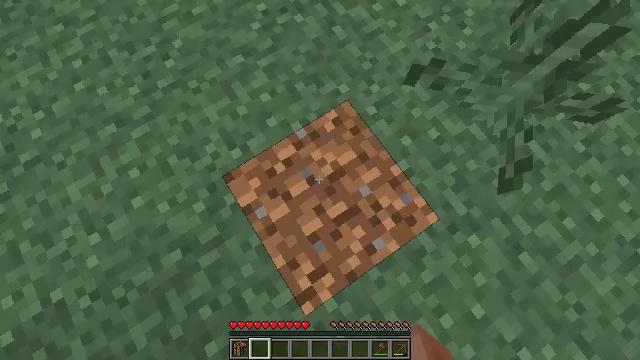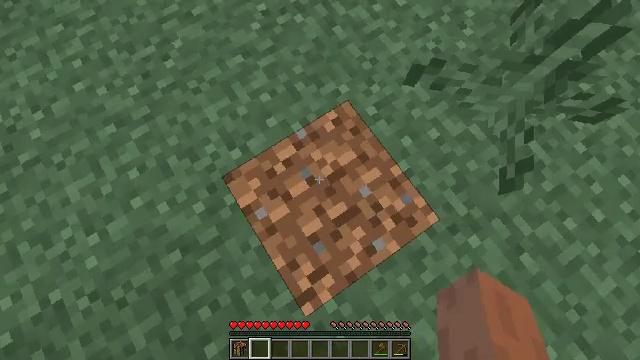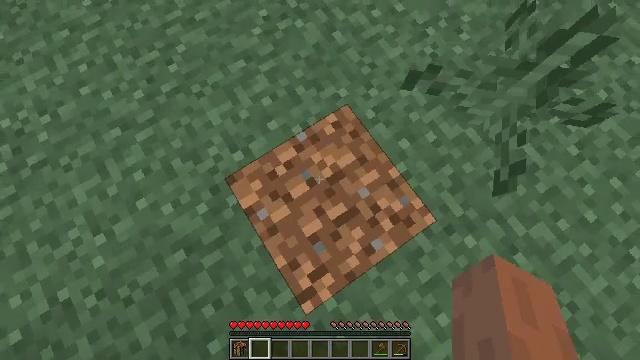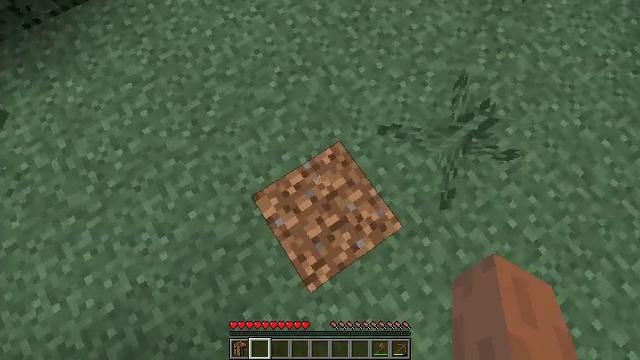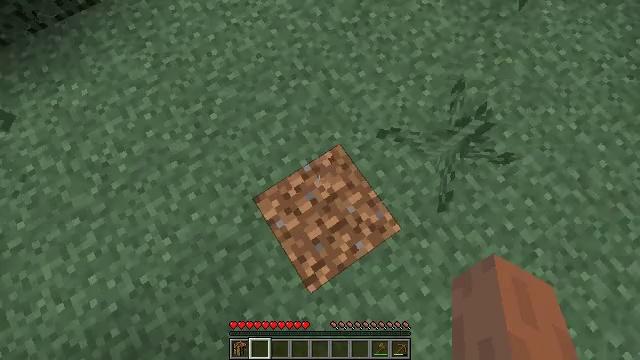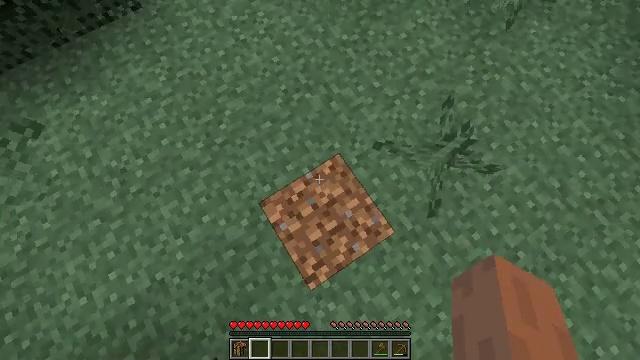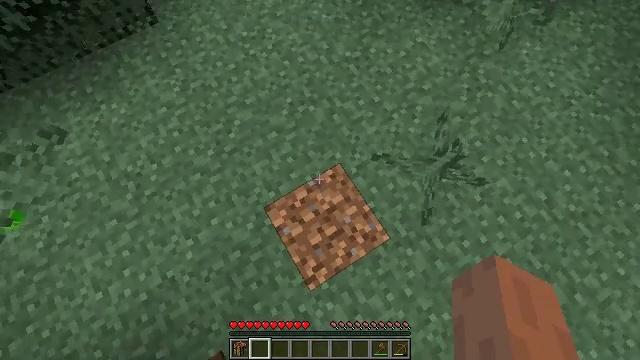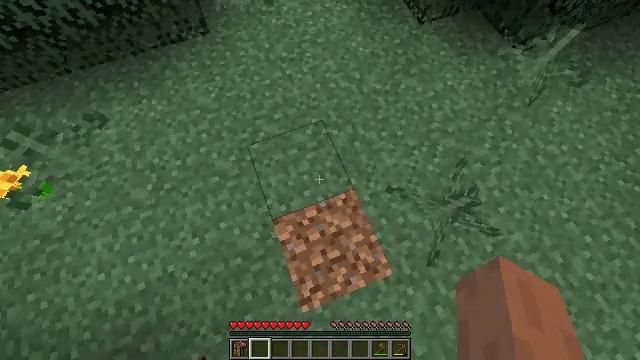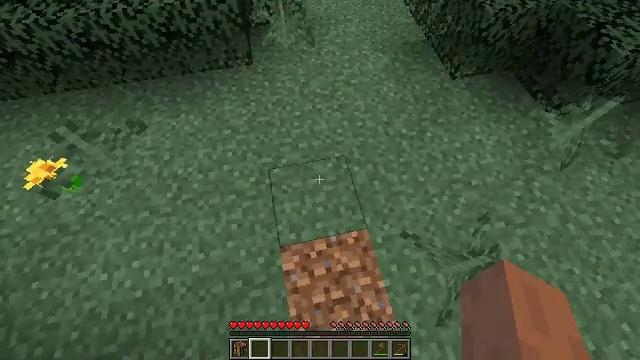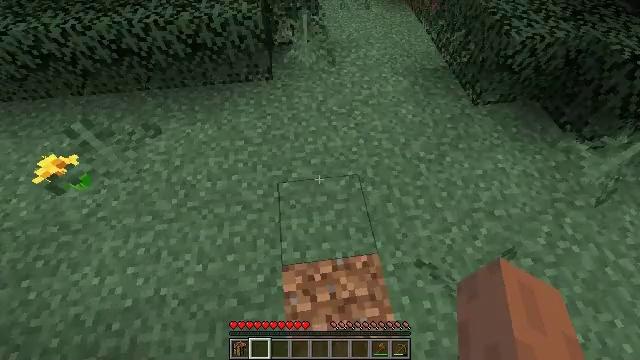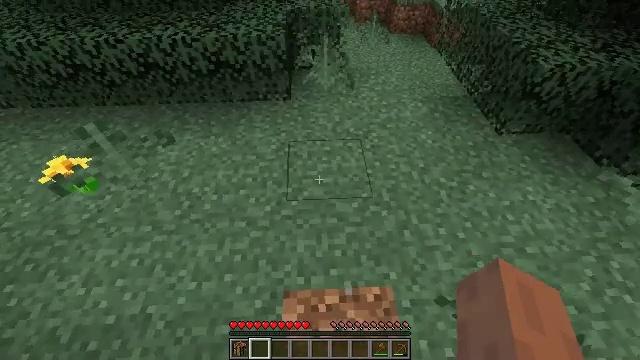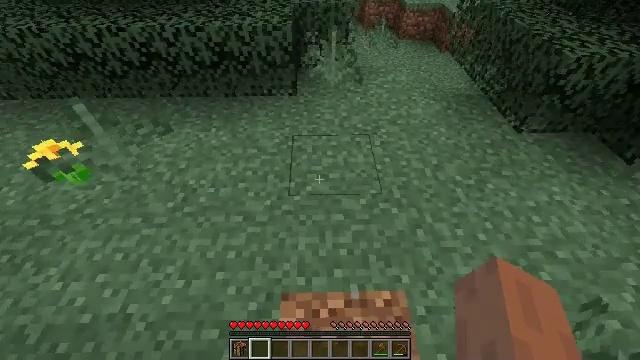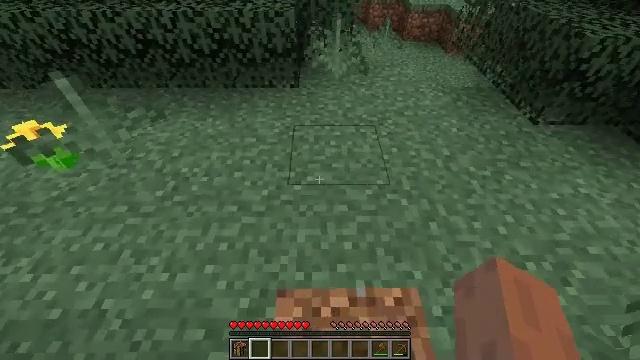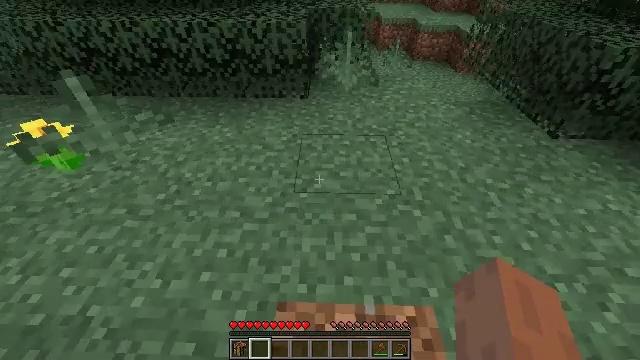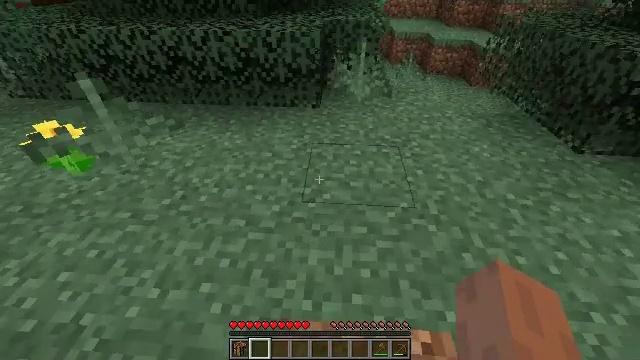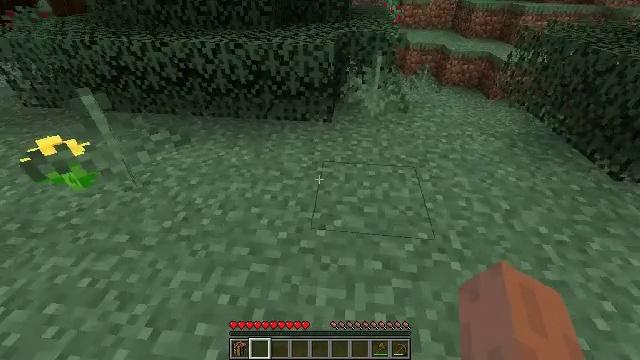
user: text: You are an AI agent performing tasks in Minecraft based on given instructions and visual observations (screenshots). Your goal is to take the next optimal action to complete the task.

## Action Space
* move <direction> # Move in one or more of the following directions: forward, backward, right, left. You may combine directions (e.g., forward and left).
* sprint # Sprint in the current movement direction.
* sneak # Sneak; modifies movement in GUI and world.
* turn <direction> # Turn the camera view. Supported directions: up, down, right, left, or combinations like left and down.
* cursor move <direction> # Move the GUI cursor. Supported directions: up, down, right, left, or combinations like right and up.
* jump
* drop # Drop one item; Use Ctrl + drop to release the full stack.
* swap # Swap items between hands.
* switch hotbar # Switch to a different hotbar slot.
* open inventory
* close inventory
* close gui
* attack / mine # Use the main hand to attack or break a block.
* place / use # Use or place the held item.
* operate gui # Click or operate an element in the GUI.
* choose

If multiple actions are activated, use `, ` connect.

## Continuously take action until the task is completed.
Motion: motion action
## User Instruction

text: Chop down the spruce log.
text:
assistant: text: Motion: jump
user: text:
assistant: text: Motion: jump
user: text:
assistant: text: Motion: jump
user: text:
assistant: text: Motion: no_op
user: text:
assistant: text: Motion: no_op
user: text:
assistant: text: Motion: turn left
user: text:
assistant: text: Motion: turn left and up
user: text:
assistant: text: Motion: turn left and up
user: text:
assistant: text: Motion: turn left and up
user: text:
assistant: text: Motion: turn left and up
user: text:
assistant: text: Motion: turn left and up
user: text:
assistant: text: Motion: turn up
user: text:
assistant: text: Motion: move forward, turn left and up
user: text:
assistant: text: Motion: move forward, turn left and up
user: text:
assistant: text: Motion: move forward, turn left and up
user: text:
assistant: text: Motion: move forward, turn left and up
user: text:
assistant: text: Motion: turn left and up
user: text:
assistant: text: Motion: turn left and up
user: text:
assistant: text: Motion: turn left and up
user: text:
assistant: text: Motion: turn left
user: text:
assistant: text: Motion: turn left
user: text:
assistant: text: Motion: turn left
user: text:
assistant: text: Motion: turn left and down
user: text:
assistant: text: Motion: turn left and down
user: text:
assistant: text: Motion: turn left and down
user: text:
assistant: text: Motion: turn left and down
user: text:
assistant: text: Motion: no_op
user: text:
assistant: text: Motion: no_op
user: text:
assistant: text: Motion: no_op
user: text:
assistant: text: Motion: no_op